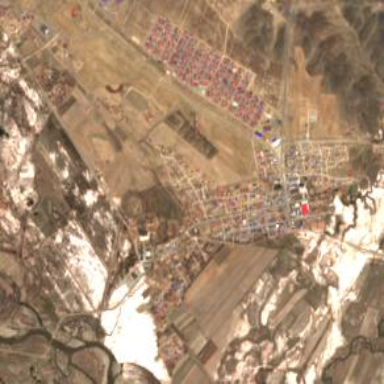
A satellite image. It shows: Township within town.